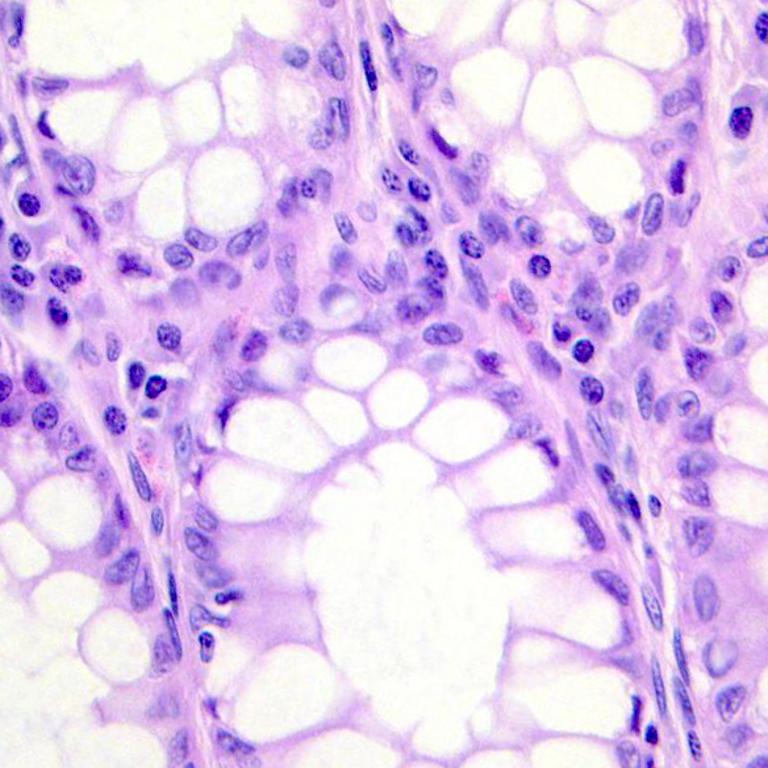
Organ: colon
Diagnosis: benign